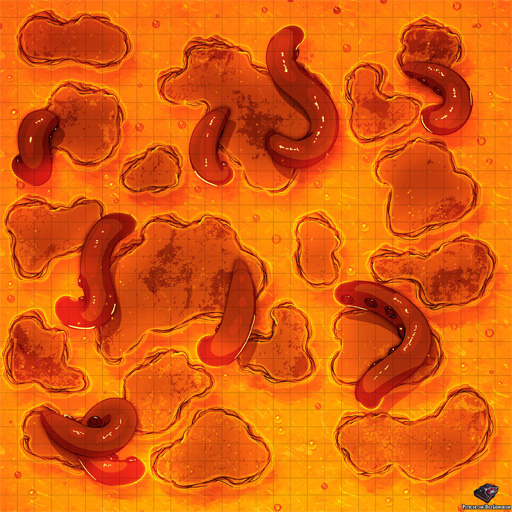
A D&D Grid Map lava background tentacles (Lava Kraken Destruction Map)